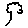
Label: tree